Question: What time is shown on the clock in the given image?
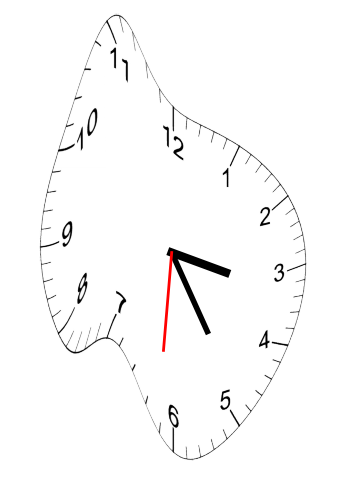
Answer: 03:24:31